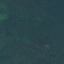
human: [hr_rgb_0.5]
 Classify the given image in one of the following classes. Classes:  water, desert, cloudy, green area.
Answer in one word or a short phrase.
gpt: green area